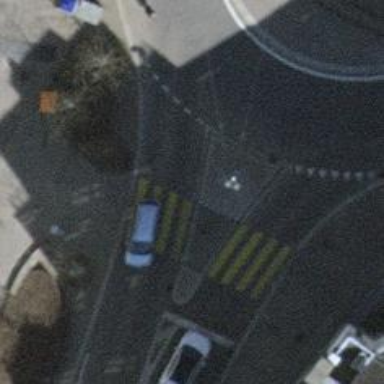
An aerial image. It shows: Traffic calming island.